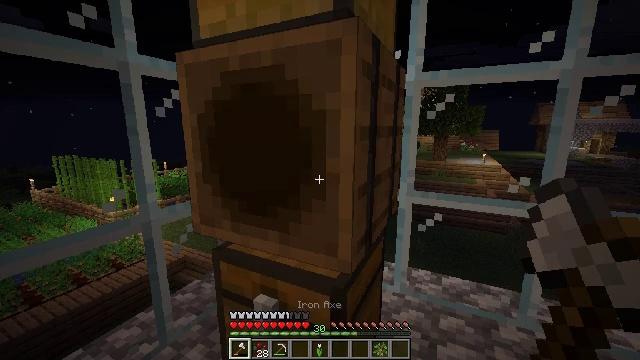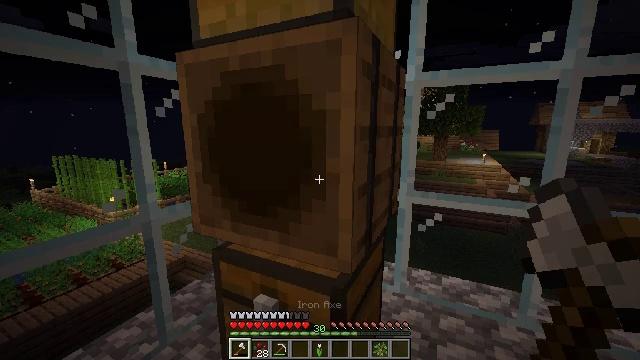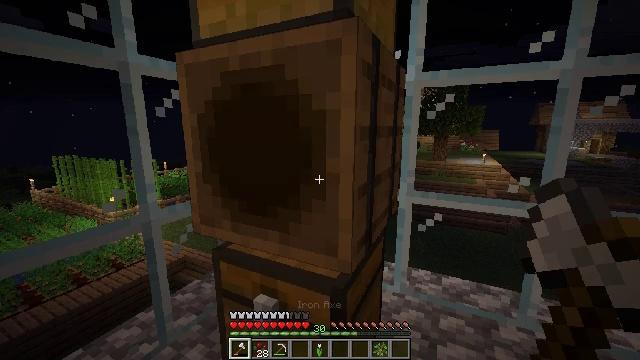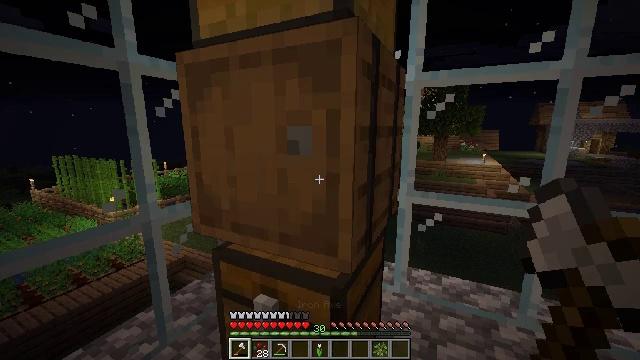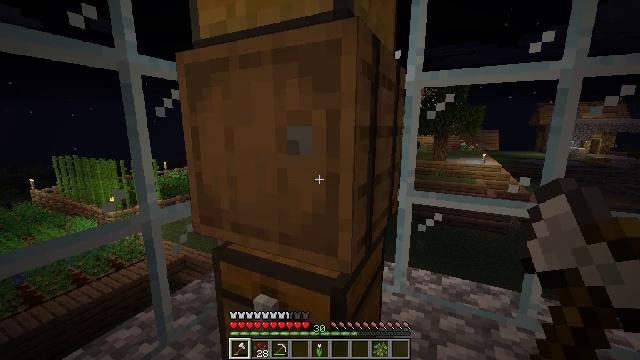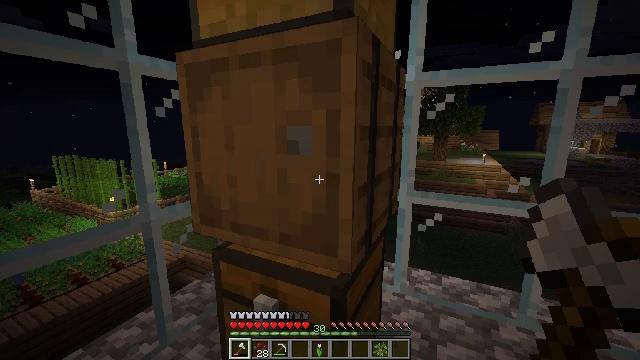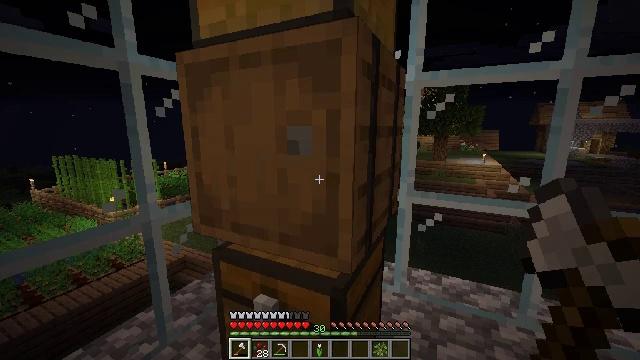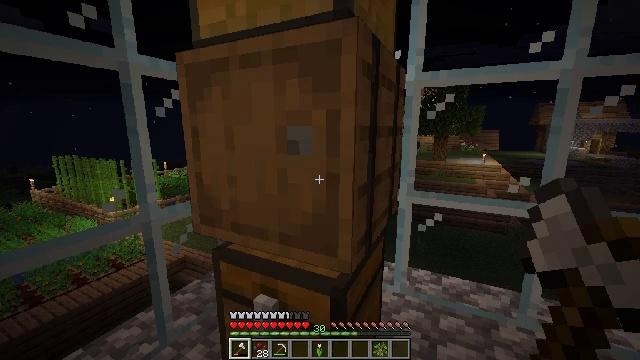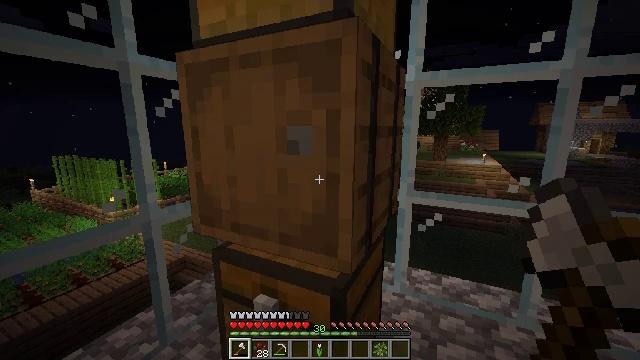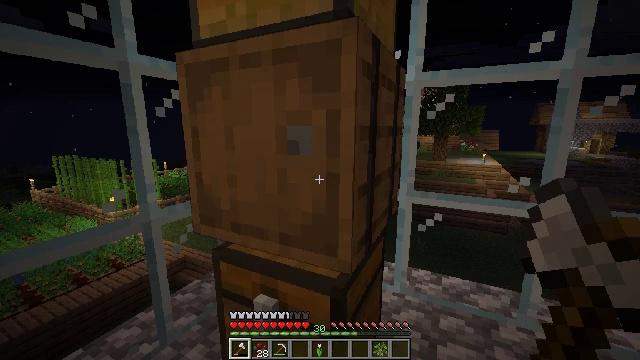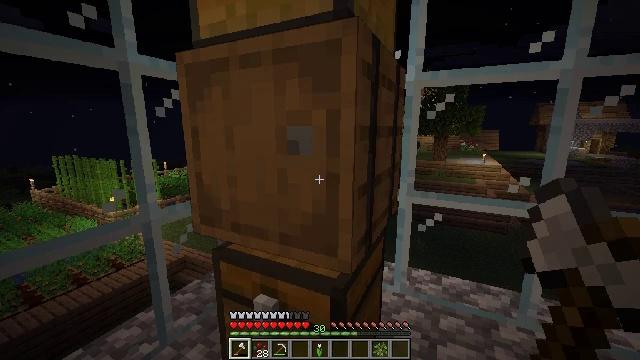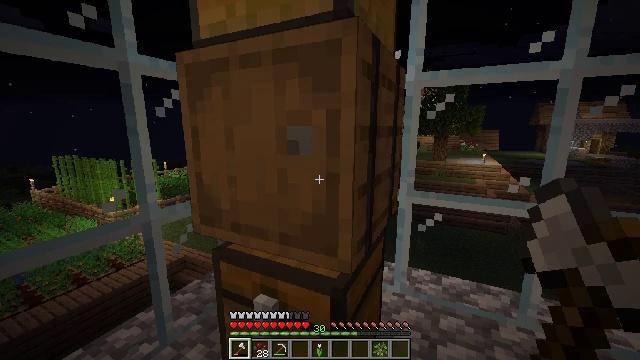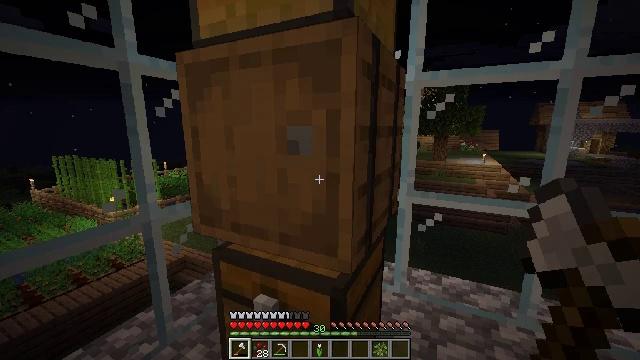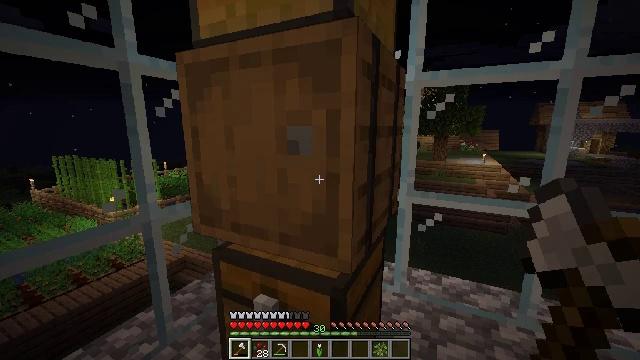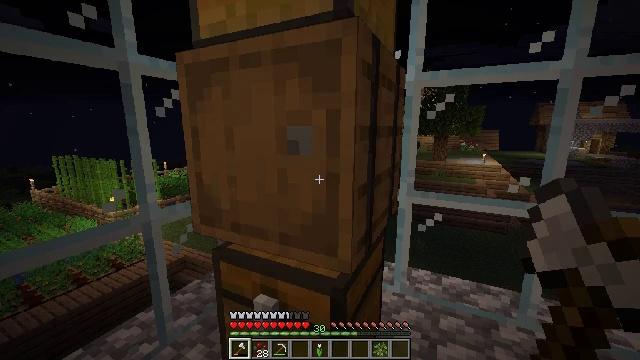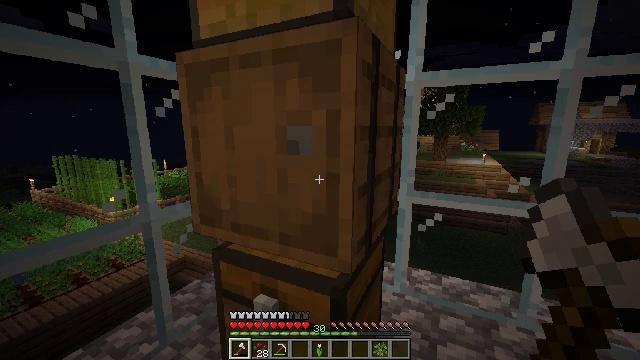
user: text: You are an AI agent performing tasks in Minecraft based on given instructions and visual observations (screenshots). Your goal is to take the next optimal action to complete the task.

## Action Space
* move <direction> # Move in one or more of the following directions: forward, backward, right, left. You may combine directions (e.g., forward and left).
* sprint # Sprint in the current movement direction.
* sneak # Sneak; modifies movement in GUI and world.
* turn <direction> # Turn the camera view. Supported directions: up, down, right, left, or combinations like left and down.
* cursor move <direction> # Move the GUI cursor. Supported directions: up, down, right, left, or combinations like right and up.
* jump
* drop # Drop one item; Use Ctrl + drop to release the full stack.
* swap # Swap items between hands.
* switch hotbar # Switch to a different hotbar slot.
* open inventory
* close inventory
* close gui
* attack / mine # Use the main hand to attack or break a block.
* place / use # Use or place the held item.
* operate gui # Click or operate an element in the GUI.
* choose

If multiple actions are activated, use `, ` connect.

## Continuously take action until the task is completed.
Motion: motion action
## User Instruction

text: Attack the barrel to gather it.
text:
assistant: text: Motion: attack / mine
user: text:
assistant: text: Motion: attack / mine
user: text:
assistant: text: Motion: attack / mine
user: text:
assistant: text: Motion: attack / mine
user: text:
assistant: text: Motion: attack / mine
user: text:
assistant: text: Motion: attack / mine
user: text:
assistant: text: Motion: attack / mine
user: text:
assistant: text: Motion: attack / mine
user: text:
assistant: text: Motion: attack / mine
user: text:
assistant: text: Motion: attack / mine
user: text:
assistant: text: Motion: attack / mine
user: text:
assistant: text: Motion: attack / mine
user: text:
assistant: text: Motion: attack / mine
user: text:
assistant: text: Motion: attack / mine
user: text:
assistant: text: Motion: no_op
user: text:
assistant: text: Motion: no_op
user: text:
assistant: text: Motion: attack / mine
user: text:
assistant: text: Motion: attack / mine
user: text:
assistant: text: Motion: attack / mine
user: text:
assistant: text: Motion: attack / mine
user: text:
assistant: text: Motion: attack / mine
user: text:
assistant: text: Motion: attack / mine
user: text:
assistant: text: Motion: attack / mine
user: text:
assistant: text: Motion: attack / mine
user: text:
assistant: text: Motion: attack / mine
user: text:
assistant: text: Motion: attack / mine
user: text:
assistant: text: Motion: attack / mine
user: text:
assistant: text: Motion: attack / mine
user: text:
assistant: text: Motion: attack / mine
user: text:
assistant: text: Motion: no_op